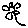
Label: flower